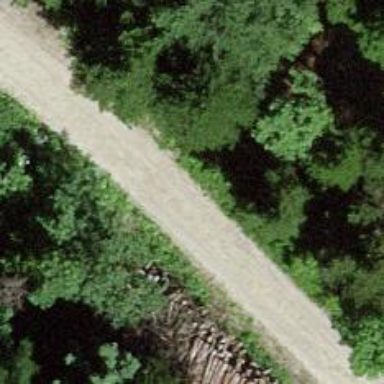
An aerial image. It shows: Unpaved track with grade4 tracktype.